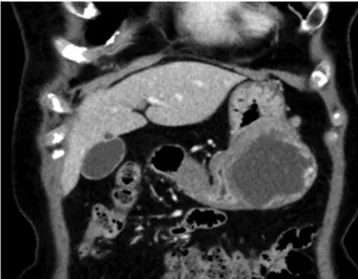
Enhanced abdominal computed tomography at the onset of abdominal pain.
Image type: radiology (ct)